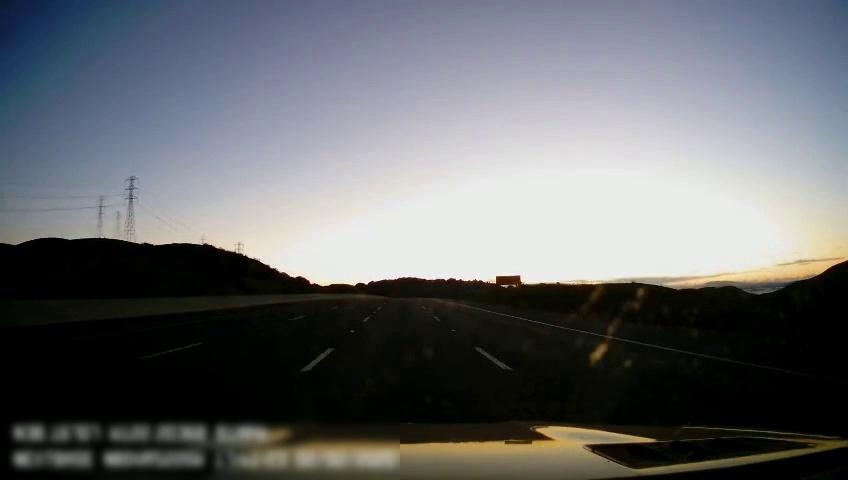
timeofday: Dusk/Dawn/Twilight
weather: Sunny
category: Drivable Space
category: Lanes | Alternate Lane
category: Lanes | Current Lane
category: Lanes | Current Lane
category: Lanes | Alternate Lane
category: Lanes | Alternate Lane
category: Traffic | Signs